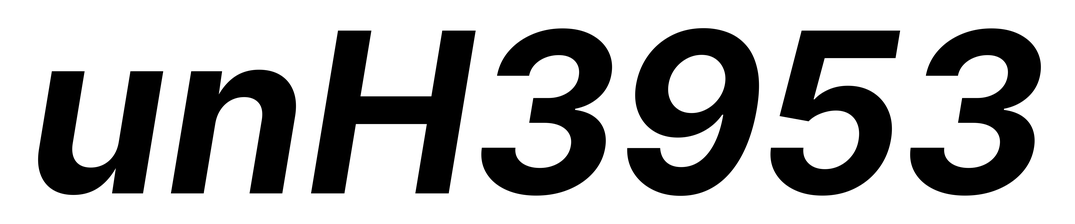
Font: Inter-Italic_Bold_Italic